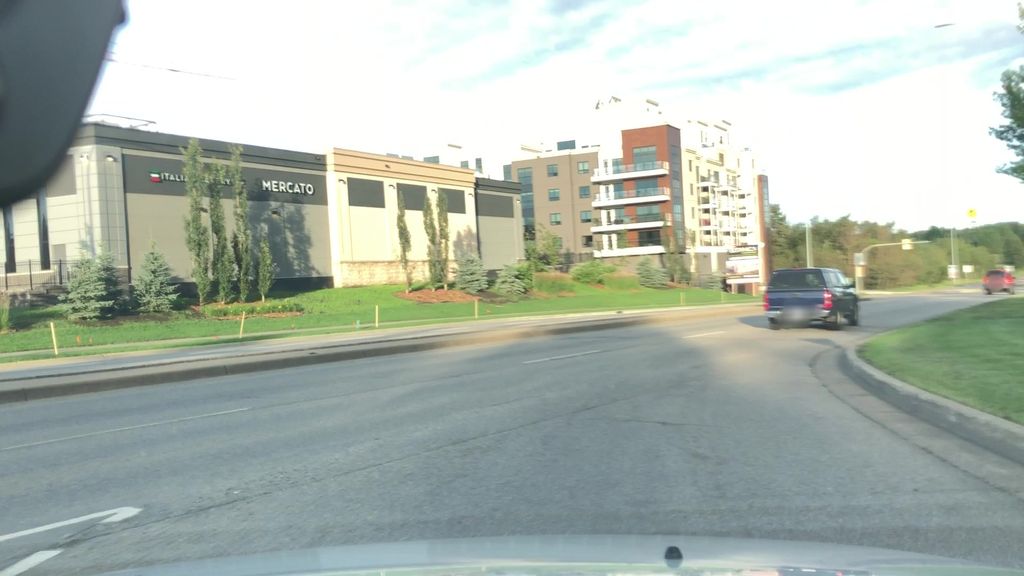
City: edmonton